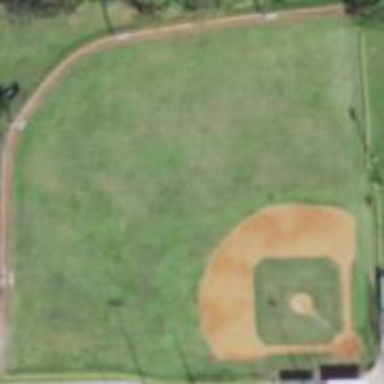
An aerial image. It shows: Baseball pitch for leisure land activities.